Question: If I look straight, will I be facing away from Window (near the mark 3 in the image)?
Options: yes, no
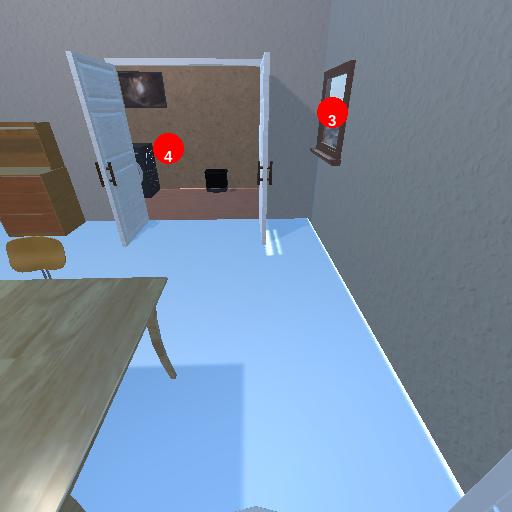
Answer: yes